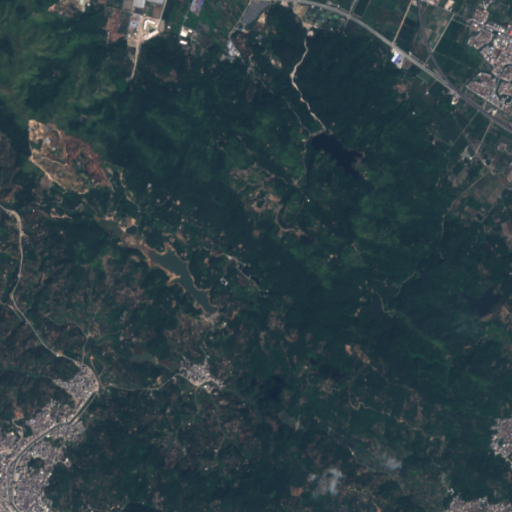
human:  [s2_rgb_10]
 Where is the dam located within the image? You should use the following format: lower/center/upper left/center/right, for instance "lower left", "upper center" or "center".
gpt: The dam is located in the lower right of the image.
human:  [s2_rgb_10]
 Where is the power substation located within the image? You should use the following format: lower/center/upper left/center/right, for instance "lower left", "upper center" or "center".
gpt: The power substation is located in the upper right of the image.
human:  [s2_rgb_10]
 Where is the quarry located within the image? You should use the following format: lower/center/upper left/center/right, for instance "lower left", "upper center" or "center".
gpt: There is no quarry in the image.